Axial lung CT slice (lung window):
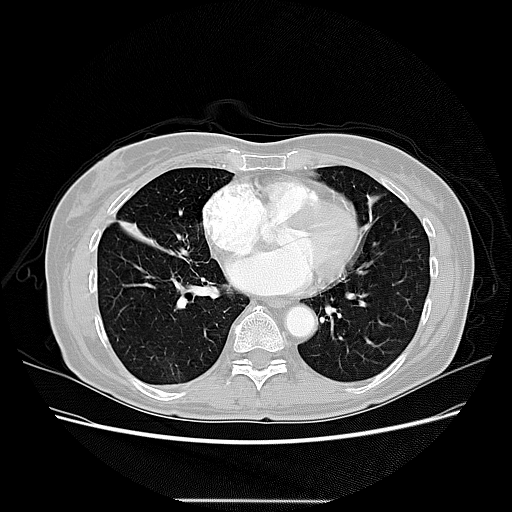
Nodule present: no